Question: In <URL> in the following PostgreSQL table:
'''
# select * from pref_chat order by swear desc;
id | swear | lines
-------------------------+-------+-------
OK194281930260 | 3 | 153
OK350321778615 | 2 | 127
DE12770 | 2 | 339
OK122898831181 | 2 | 63
OK349829847011 | 2 | 126
OK215240745969 | 1 | 66
OK459742722980 | 1 | 96
'''
And I need to generate an integer number of this data - between 1 and 100 (overflowing is okay) - so that I can create the following :

So I'm trying (with PHP 5.3 at CentOS 6.2):
'''
$sth = $db->prepare('select swear, lines from pref_chat where id=?');
$sth->execute(array($id));
if ($row = $sth->fetch(PDO::FETCH_ASSOC)) {
$quotient = 100 * floor(20 * $row['swear'] / (1 + $row['lines']));
print('<p><img src="https://chart.googleapis.com/chart?chs=700x100&cht=gom&chco=00FF00,FFFF00,FF0000&chxt=x&chxl=0:|Swearometer&chd=t:' . $quotient . '" width=700 height=100 alt="Swearometer"></p>)';
}
'''
Unfortunately I get zero - because PHP is probably doing an "integer division".
I've tried to prepend to and to "cast" them to float - but this didn't help.
Sorry, I had a typo in my original question... The $quotient is really 0, I print it out. I've also tried the following, but still zero:
'''
$quot = 100 * floor(20 * $row['swear'] / (.1 + $row['lines']));
'''
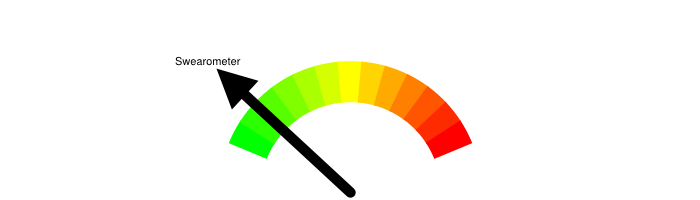
Answer: Well, '$row['swear'] / (1 + $row['lines'])' would always be < '.05' given the numbers you list. Therefore, when you multiply by '20' and then 'floor' you will very correctly get '0'.